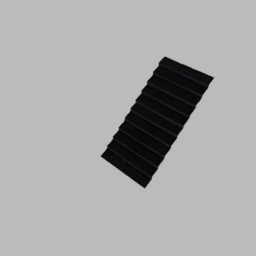
Label: architecture